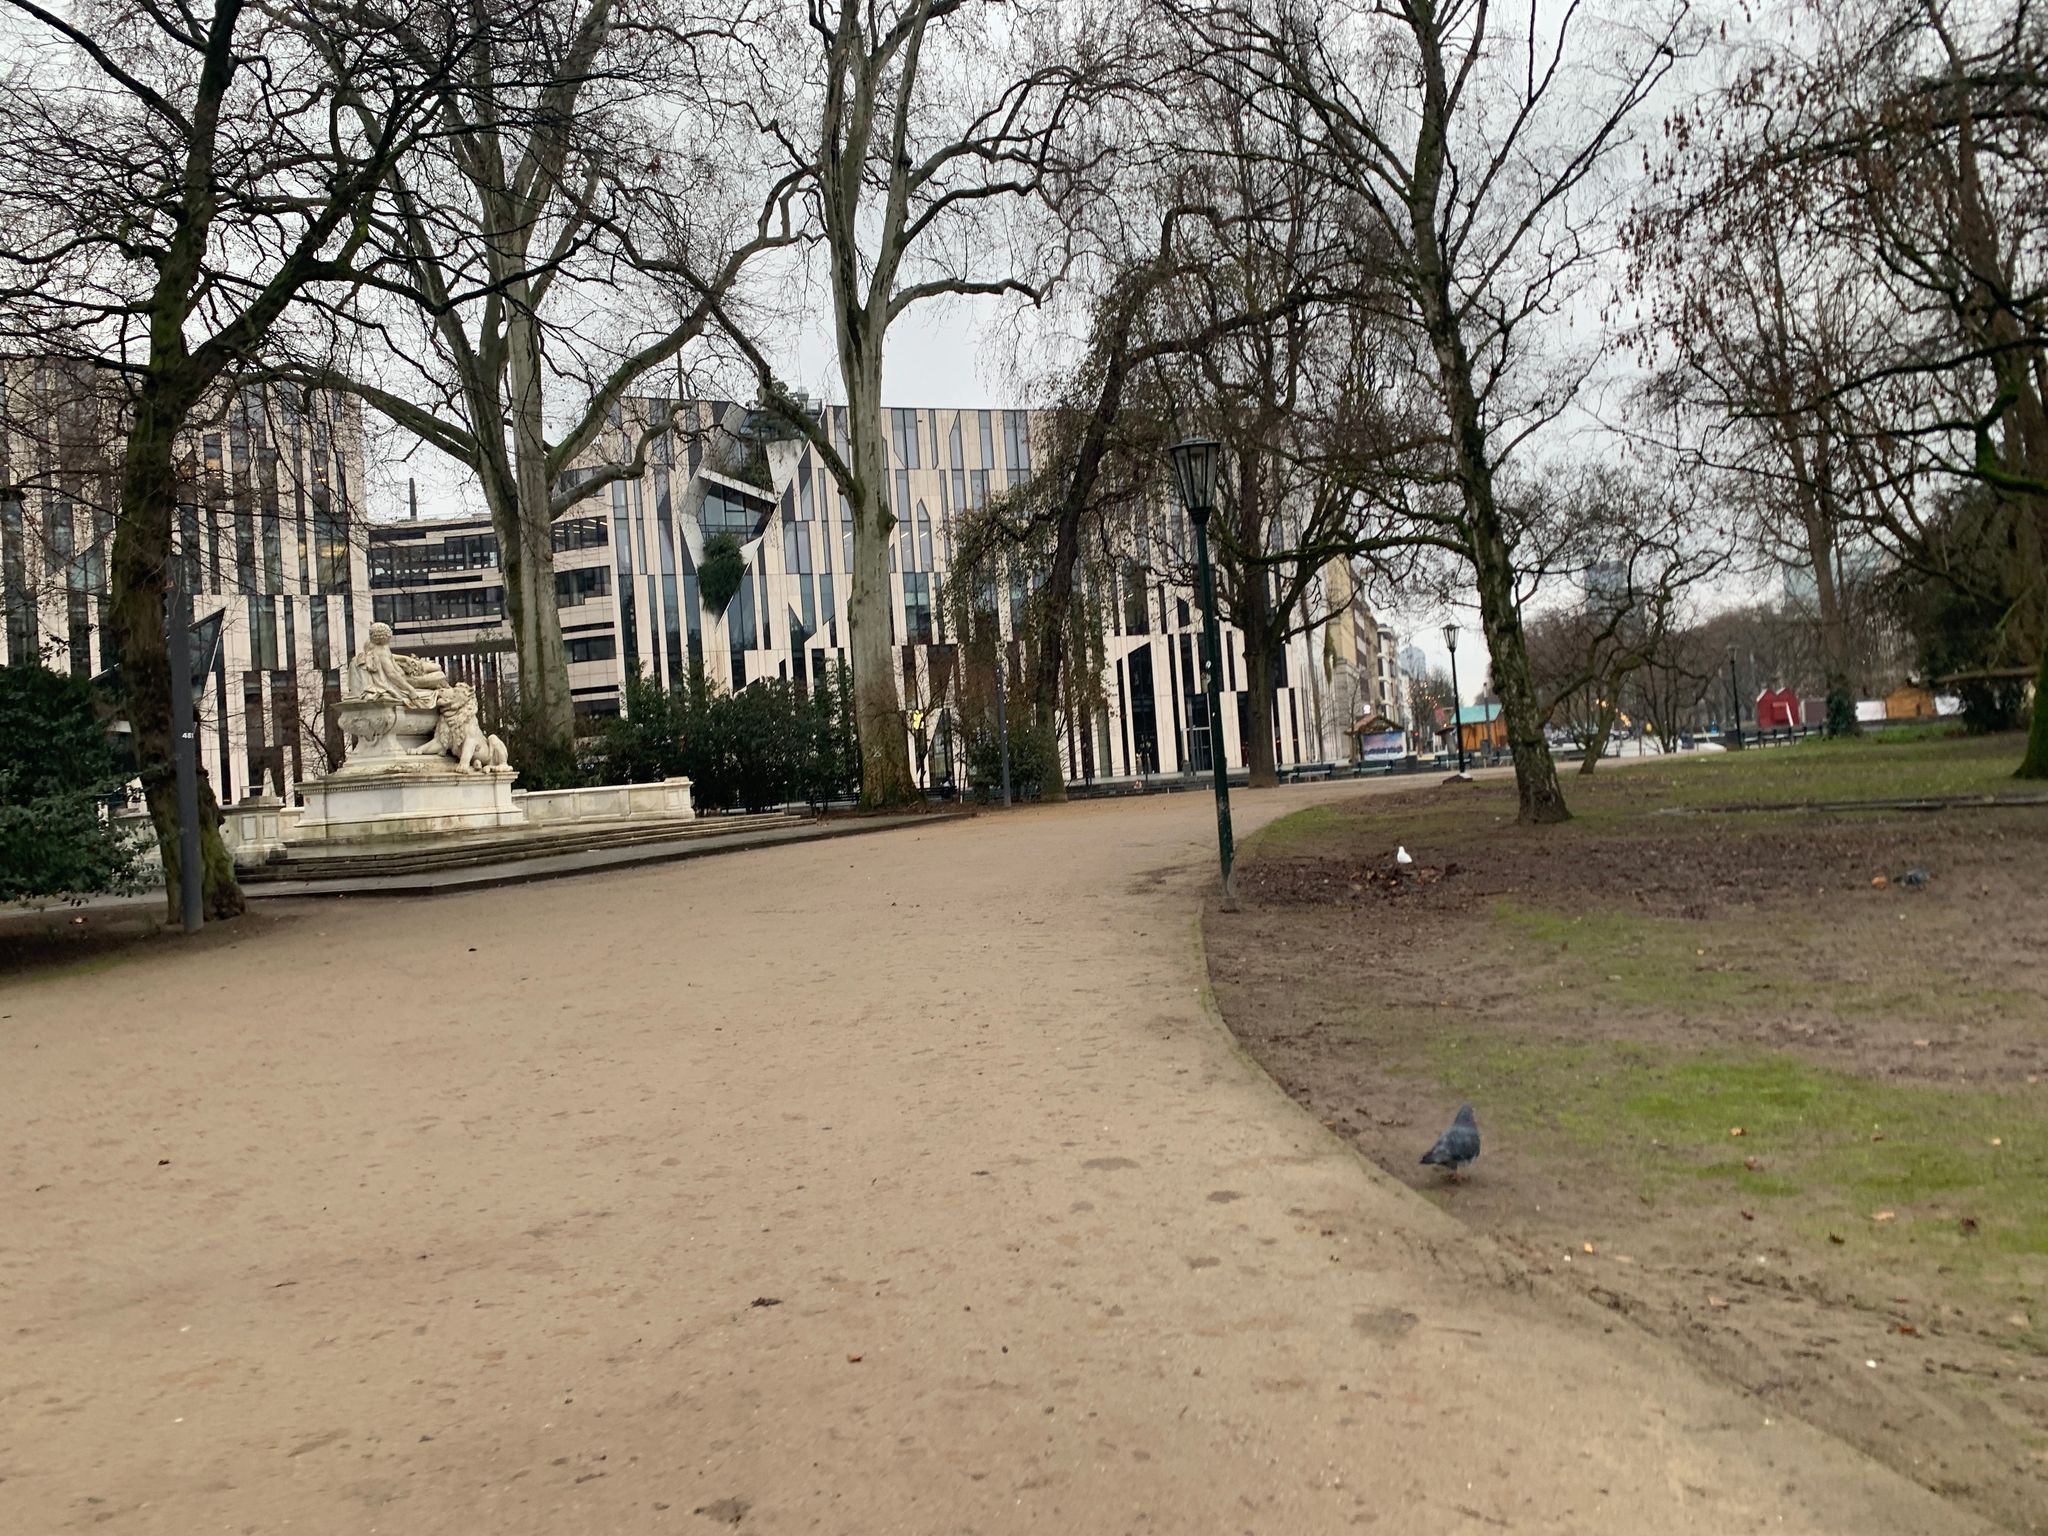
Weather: clear
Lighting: day
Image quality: good
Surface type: walking surface
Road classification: path
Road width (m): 4.0
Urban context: urban centre
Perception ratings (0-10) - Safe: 6.88, Lively: 3.95, Beautiful: 6.69, Boring: 1.65, Depressing: 7.75, Wealthy: 8.2